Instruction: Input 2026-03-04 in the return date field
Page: home
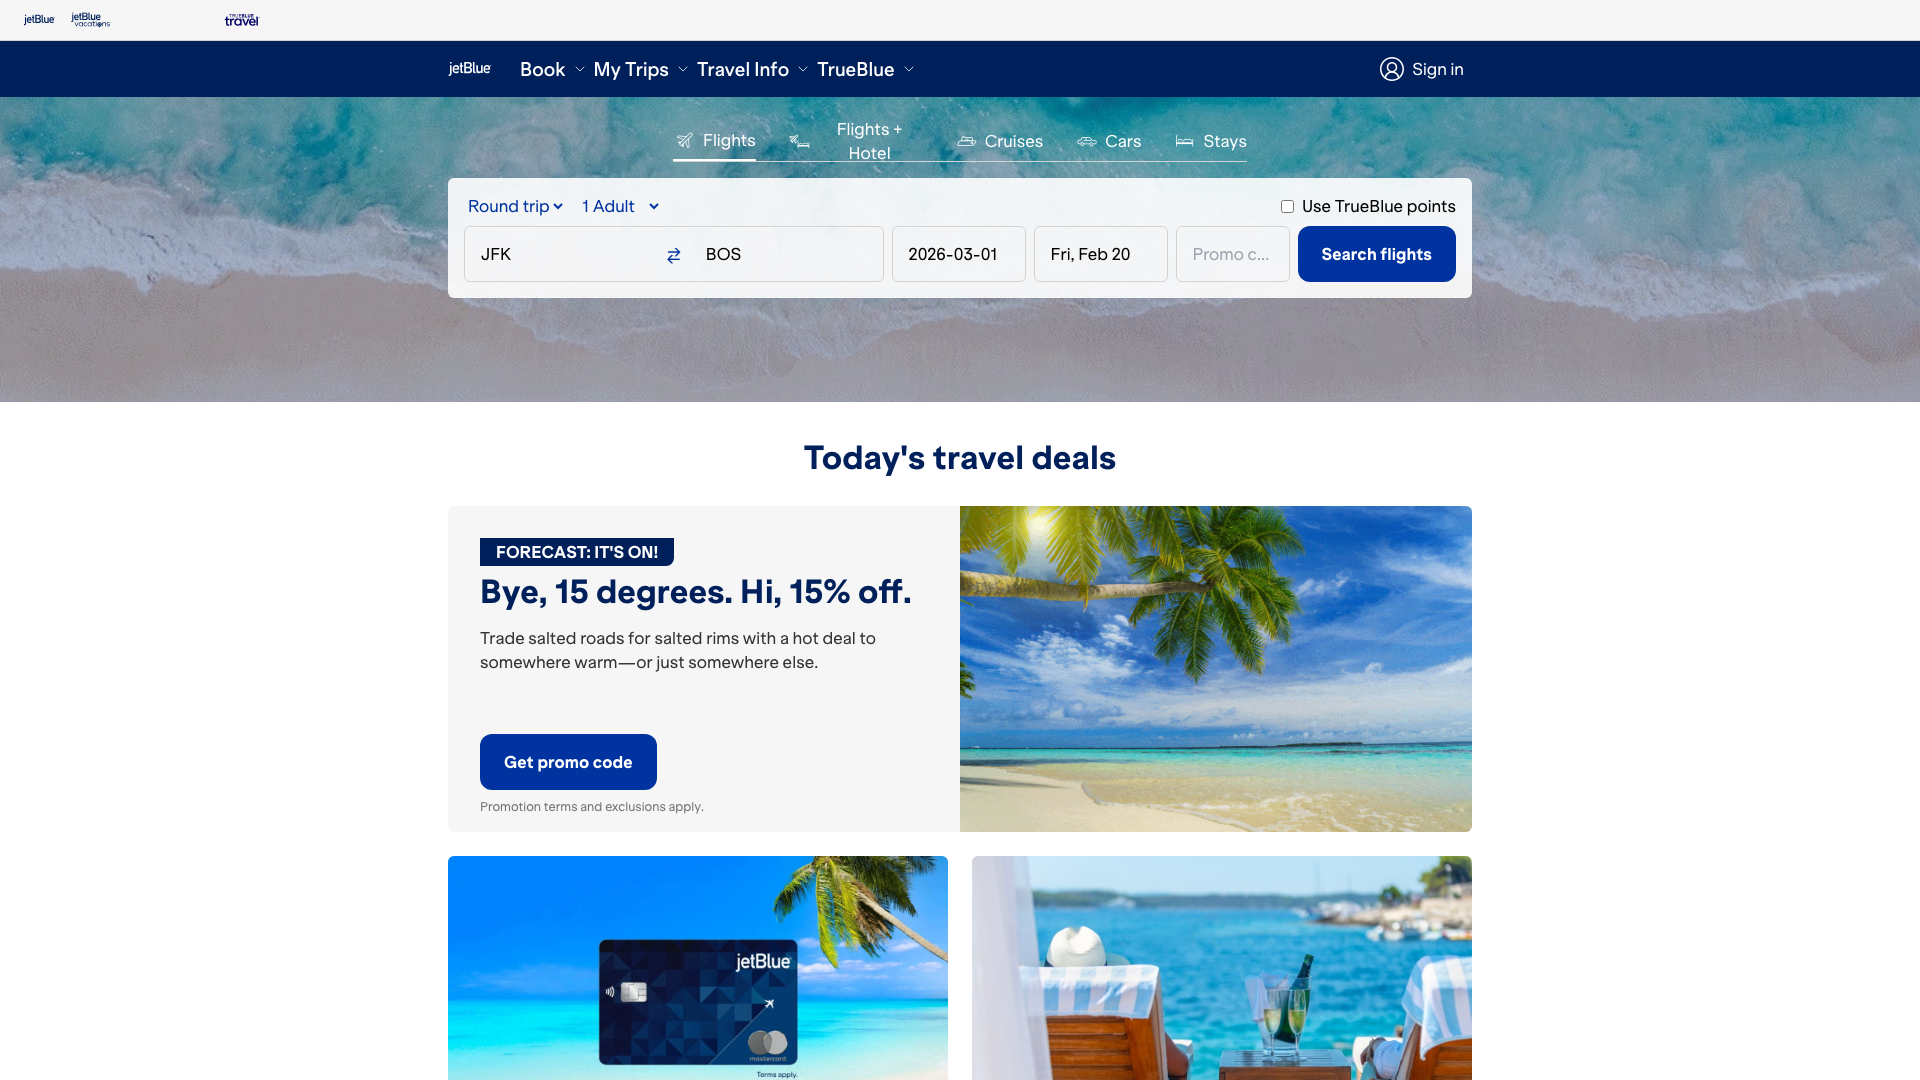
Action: type